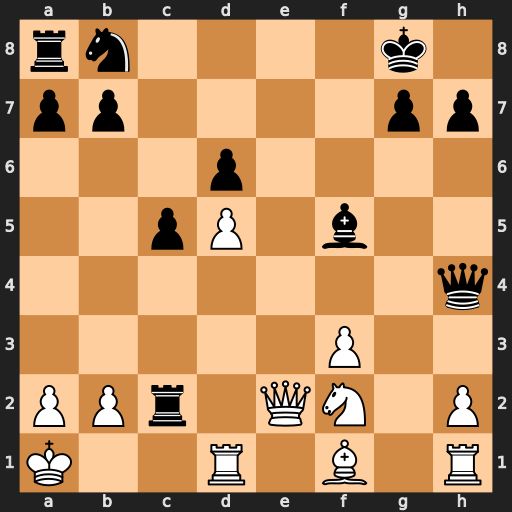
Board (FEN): rn4k1/pp4pp/3p4/2pP1b2/7q/5P2/PPr1QN1P/K2R1B1R
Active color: w
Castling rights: -
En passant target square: -
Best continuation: Qe8#